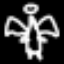
Label: angel